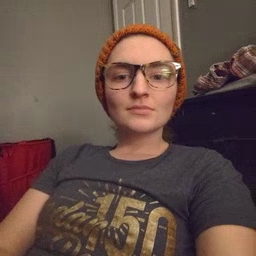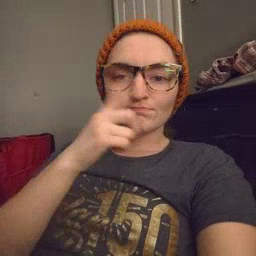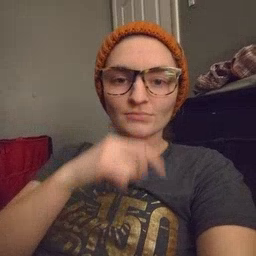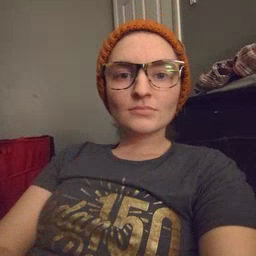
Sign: mouse